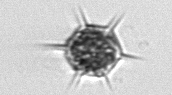
Label: Dictyocha